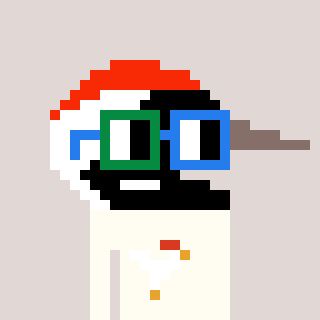
a pixel art character with square green and blue glasses, a crane-shaped head and a grayscale-colored body on a warm background